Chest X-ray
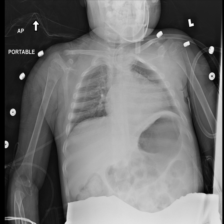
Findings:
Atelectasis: negative
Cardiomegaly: negative
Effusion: negative
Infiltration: negative
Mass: negative
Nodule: negative
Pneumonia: negative
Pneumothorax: negative
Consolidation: negative
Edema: negative
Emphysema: negative
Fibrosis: negative
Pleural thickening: negative
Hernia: negative